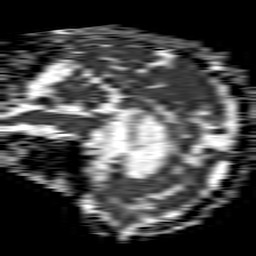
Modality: ADC
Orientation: sagittal
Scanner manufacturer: philips
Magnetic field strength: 1.5 T
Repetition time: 4.6 s
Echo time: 0.08631 s